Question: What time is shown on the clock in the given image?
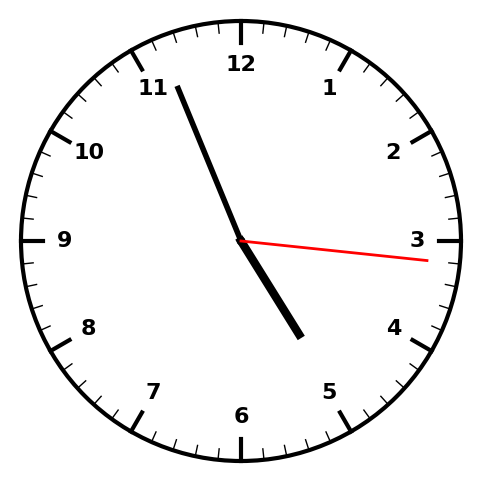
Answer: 04:56:16